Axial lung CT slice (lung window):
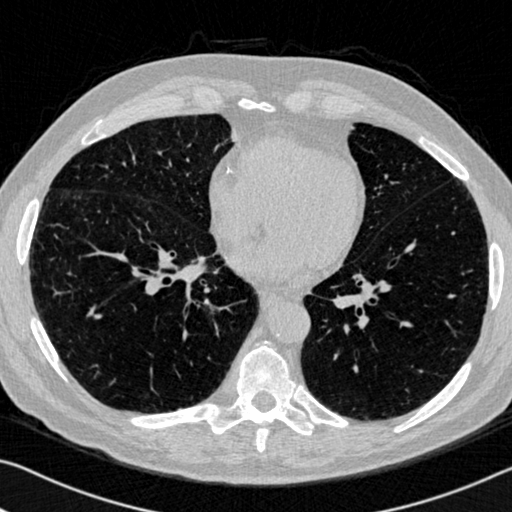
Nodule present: no